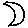
Label: moon